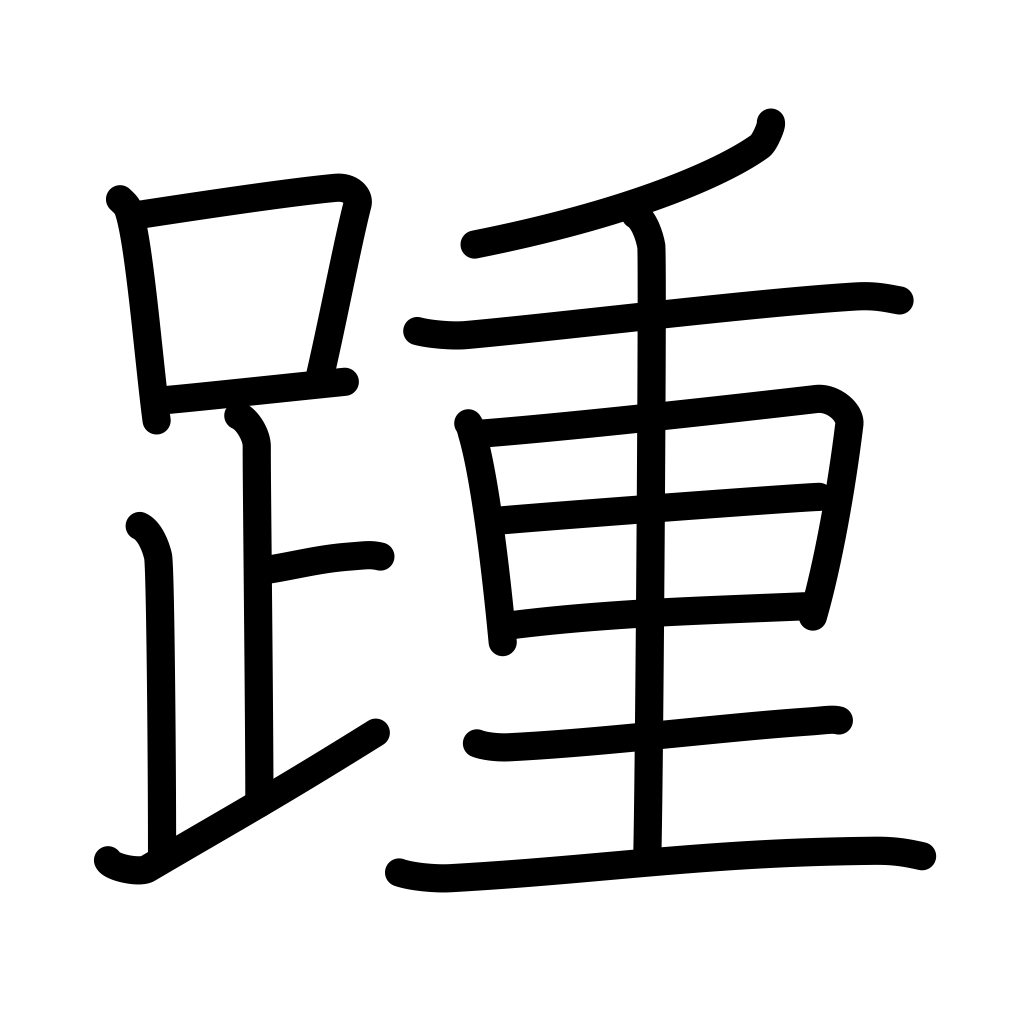
Meaning: heel